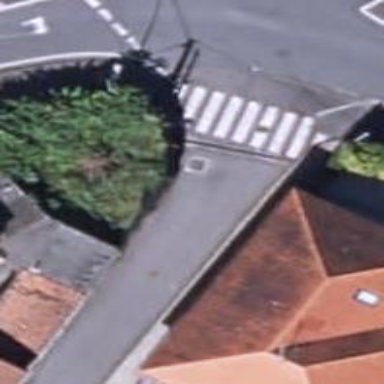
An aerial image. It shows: Marked zebra crossing on the road.